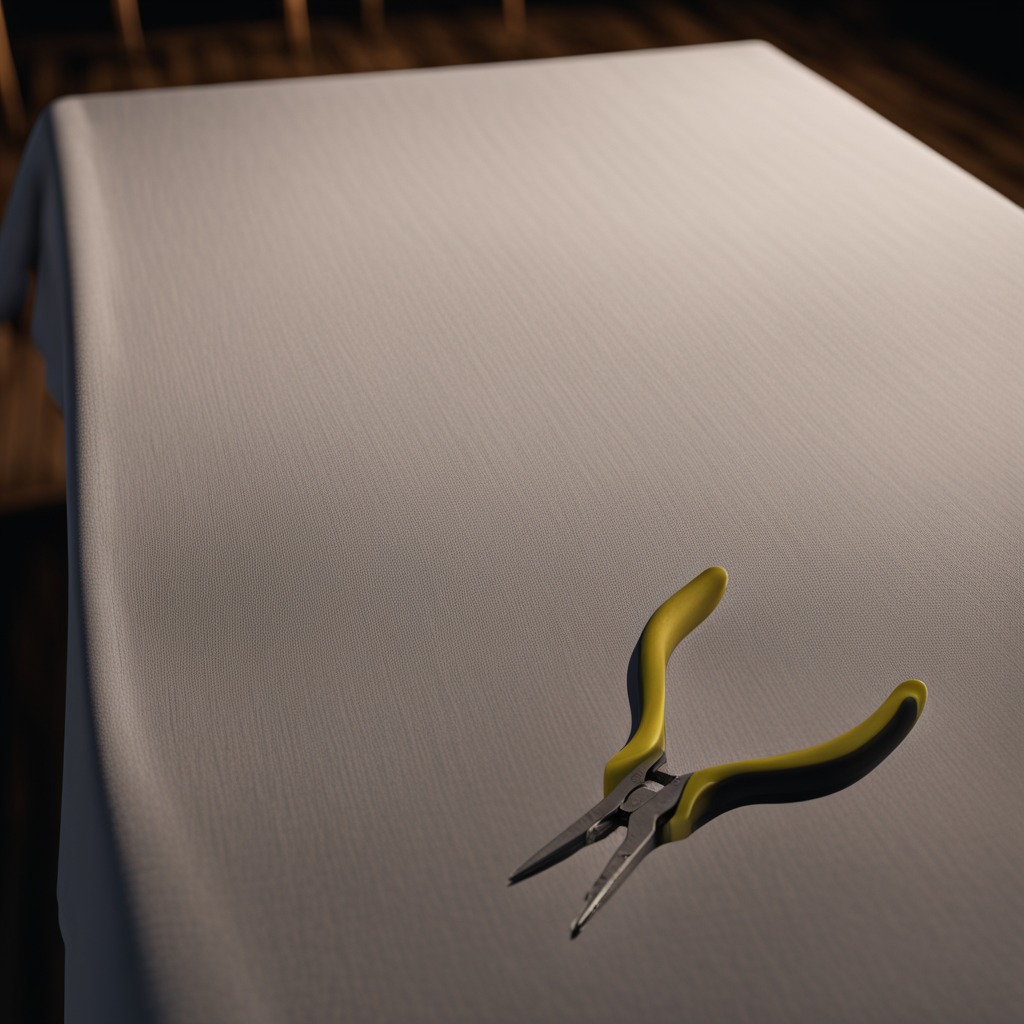
A plier is lying on the wooden table.